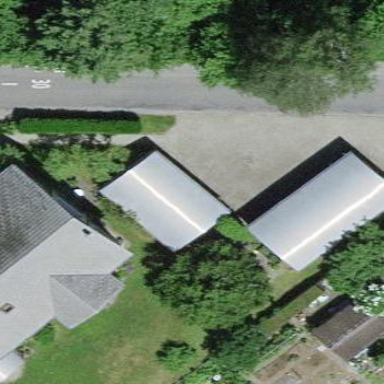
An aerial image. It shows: View of roof of building.